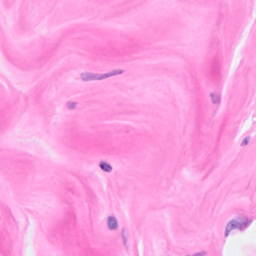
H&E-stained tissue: Breast